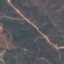
Land use / land cover: HerbaceousVegetation